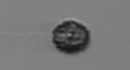
Label: Pseudochattonella_farcimen